Question: I am trying to achieve generate plot made of subplots: 'plt.plot()' and 'plt.matshow()', in which two plots had exactly the same size. What I mean is that lower border of one plot and lower borders of second plots were located on same "height". Similarly with the top border line. Current effect is presented on the plot below.
I haven't found any way in the available resources which would help me to achieve this effect. I would be grateful if you could help me.
'''
shape=(2500, 2500)
matrix=np.zeros(shape)
print "Start of computing"
for x in range(shape[0]) :
for y in range(shape[1]) :
matrix[x, y]=shapeFuction((x-shape[0]/2)/13.0, (y-shape[1]/2)/13.0, 2.0e-4, 9e-5, 1.0)
print "Start of plotting"
fig=plt.figure()
ax = fig.add_subplot(1,2,2, aspect=1)
ax.matshow(matrix, cmap="autumn") #data[250:501,150:351])
ax.set(adjustable='datalim', aspect=1)
ax.set_xlabel("x")
ax.set_ylabel("y")
ax.xaxis.set_ticks_position('bottom')
ax.set(adjustable='box-forced') #adjustable='datalim'
ax.grid(b=False)
print "Start of plotting part 2"
ax = fig.add_subplot(1,2,1)
phase=(9.0e-5*np.power(np.arange(0, shape[1])-shape[1]/2,3 ))/7
g=ax.get_ylim()
asp=shape[1]/float(abs(g[0]-g[1]))
ax.plot(phase) #data[250:501,150:351])
ax.set(adjustable='box-forced')#, aspect=1.06/6.0) #adjustable='datalim''box-forced'
ax.set_xlabel("x")
ax.set_ylabel("Phase")
plt.savefig('testData-x3.png')
# plt.show()
'''

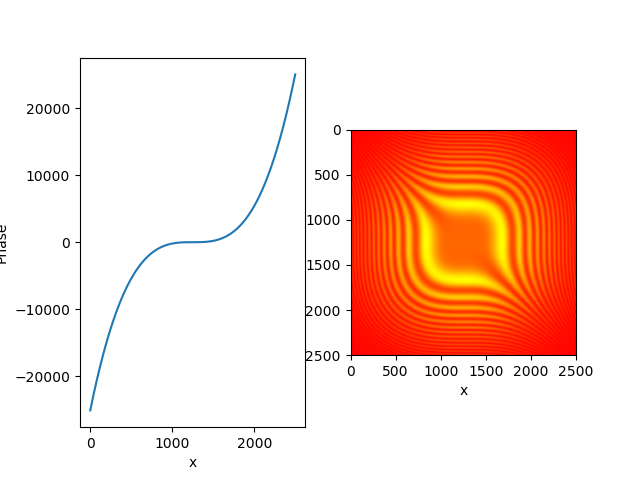
Answer: One option you have is to set the aspect of the imshow plot (which is usually '1', such that pixels are squared), to '"auto"', 'ax2.imshow(z, cmap="autumn", aspect="auto")'.
'''
import matplotlib.pyplot as plt
import numpy as np
x = np.linspace(-3,3)
y = np.tan(x)
z = np.random.rand(30,30)
fig, (ax, ax2) = plt.subplots(ncols=2)
ax.plot(x,y)
ax2.imshow(z, cmap="autumn", aspect="auto")
plt.show()
'''
<URL>
If instead you want to keep the aspect ratio of the image plot, you can change the aspect of the line plot by comparing the different axis limits,
'''
import matplotlib.pyplot as plt
import numpy as np
x = np.linspace(-3,3)
y = np.tan(x)
z = np.random.rand(30,30)
fig, (ax, ax2) = plt.subplots(ncols=2)
ax.plot(x,y)
ax2.imshow(z, cmap="autumn")
ratio = np.diff(ax.get_ylim())[0]/np.diff(ax.get_xlim())[0]
ratio2 = np.diff(ax2.get_ylim())[0]/np.diff(ax2.get_xlim())[0]
aspect = ratio2/ratio
ax.set_aspect(float(np.abs(aspect)))
plt.show()
'''
<URL>